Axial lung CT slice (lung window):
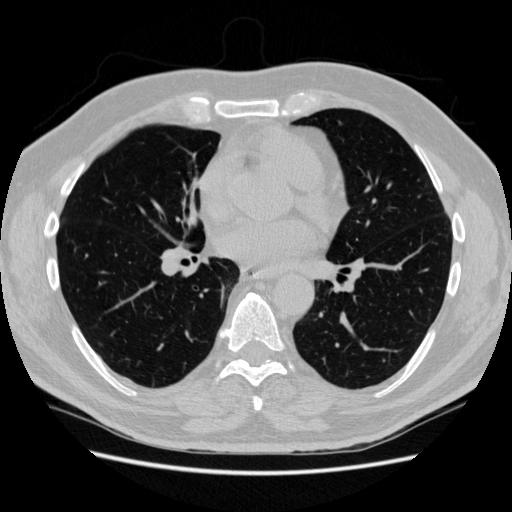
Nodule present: no